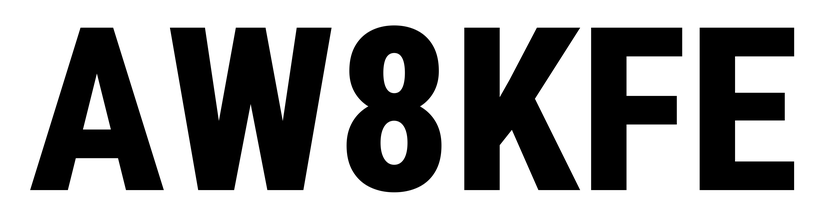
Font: Roboto_Condensed_ExtraBold